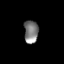
Tissue: lung
Cell type: Epithelial cells
Senescence score: 0.1845
Nuclear area (px): 321
Mean DAPI intensity: 124.76